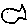
Label: fish